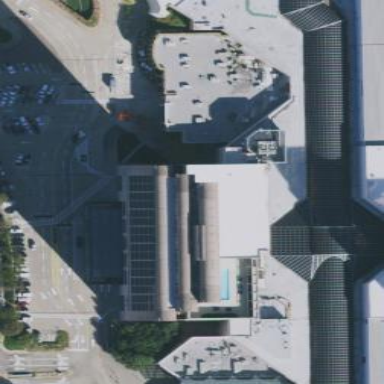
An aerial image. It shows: Mall building.